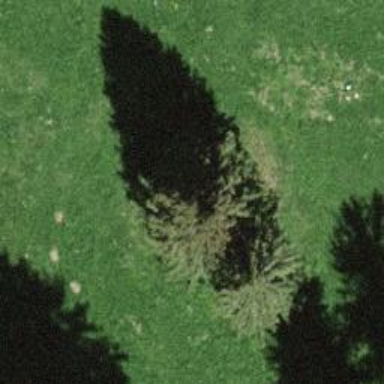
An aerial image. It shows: Beautiful tree in nature.